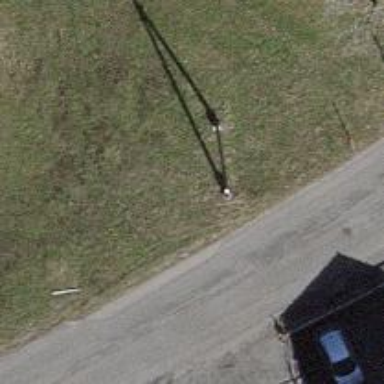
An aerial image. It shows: Power pole.